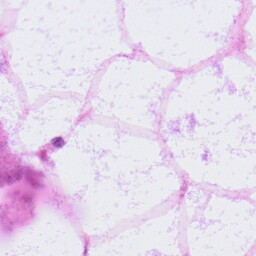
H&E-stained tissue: LymphNode